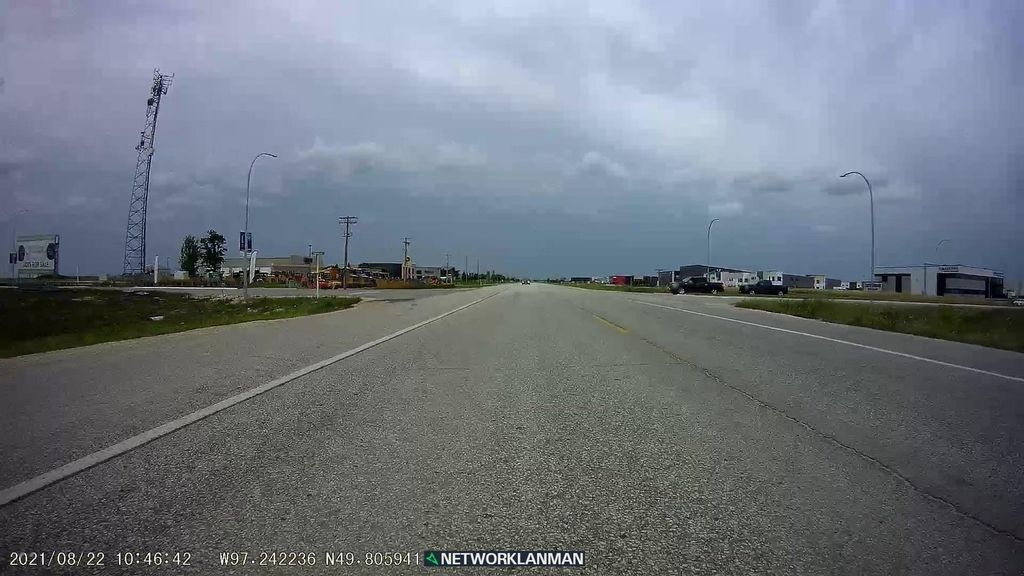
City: winnipeg